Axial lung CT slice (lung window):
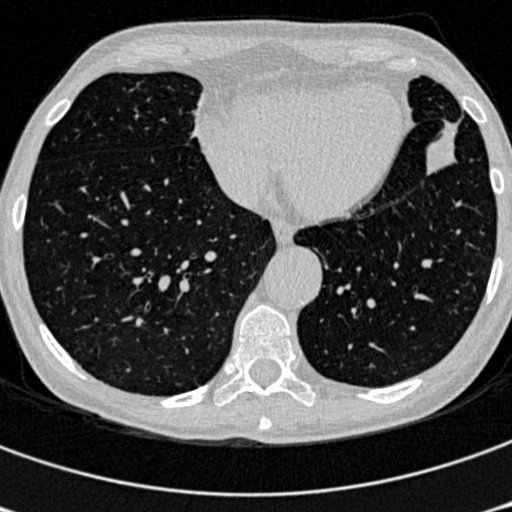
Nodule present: no